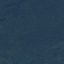
Land use / land cover: Forest